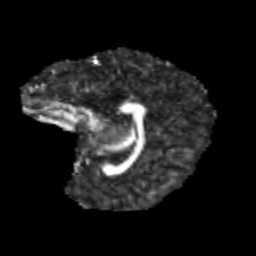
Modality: FA
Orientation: sagittal
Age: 11
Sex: female
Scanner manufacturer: siemens
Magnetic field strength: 3 T
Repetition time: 3.8 s
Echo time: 0.07 s